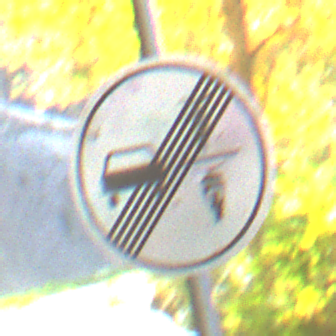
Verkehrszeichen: EndeVerbotUeberholenEinspurigeFahrzeuge
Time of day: Midday
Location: Outdoor (Urban)
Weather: Clear
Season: NotSpecified
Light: Natural